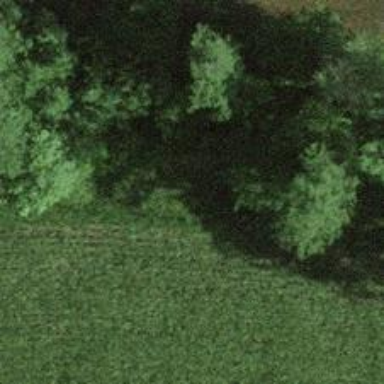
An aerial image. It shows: Path covered with grass.